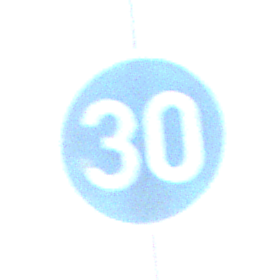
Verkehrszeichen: VorgeschriebeneMindestgeschwindigkeit
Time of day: SunriseSunset
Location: Outdoor (Nature)
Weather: PartlyCloudy
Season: NotSpecified
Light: Natural